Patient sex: F
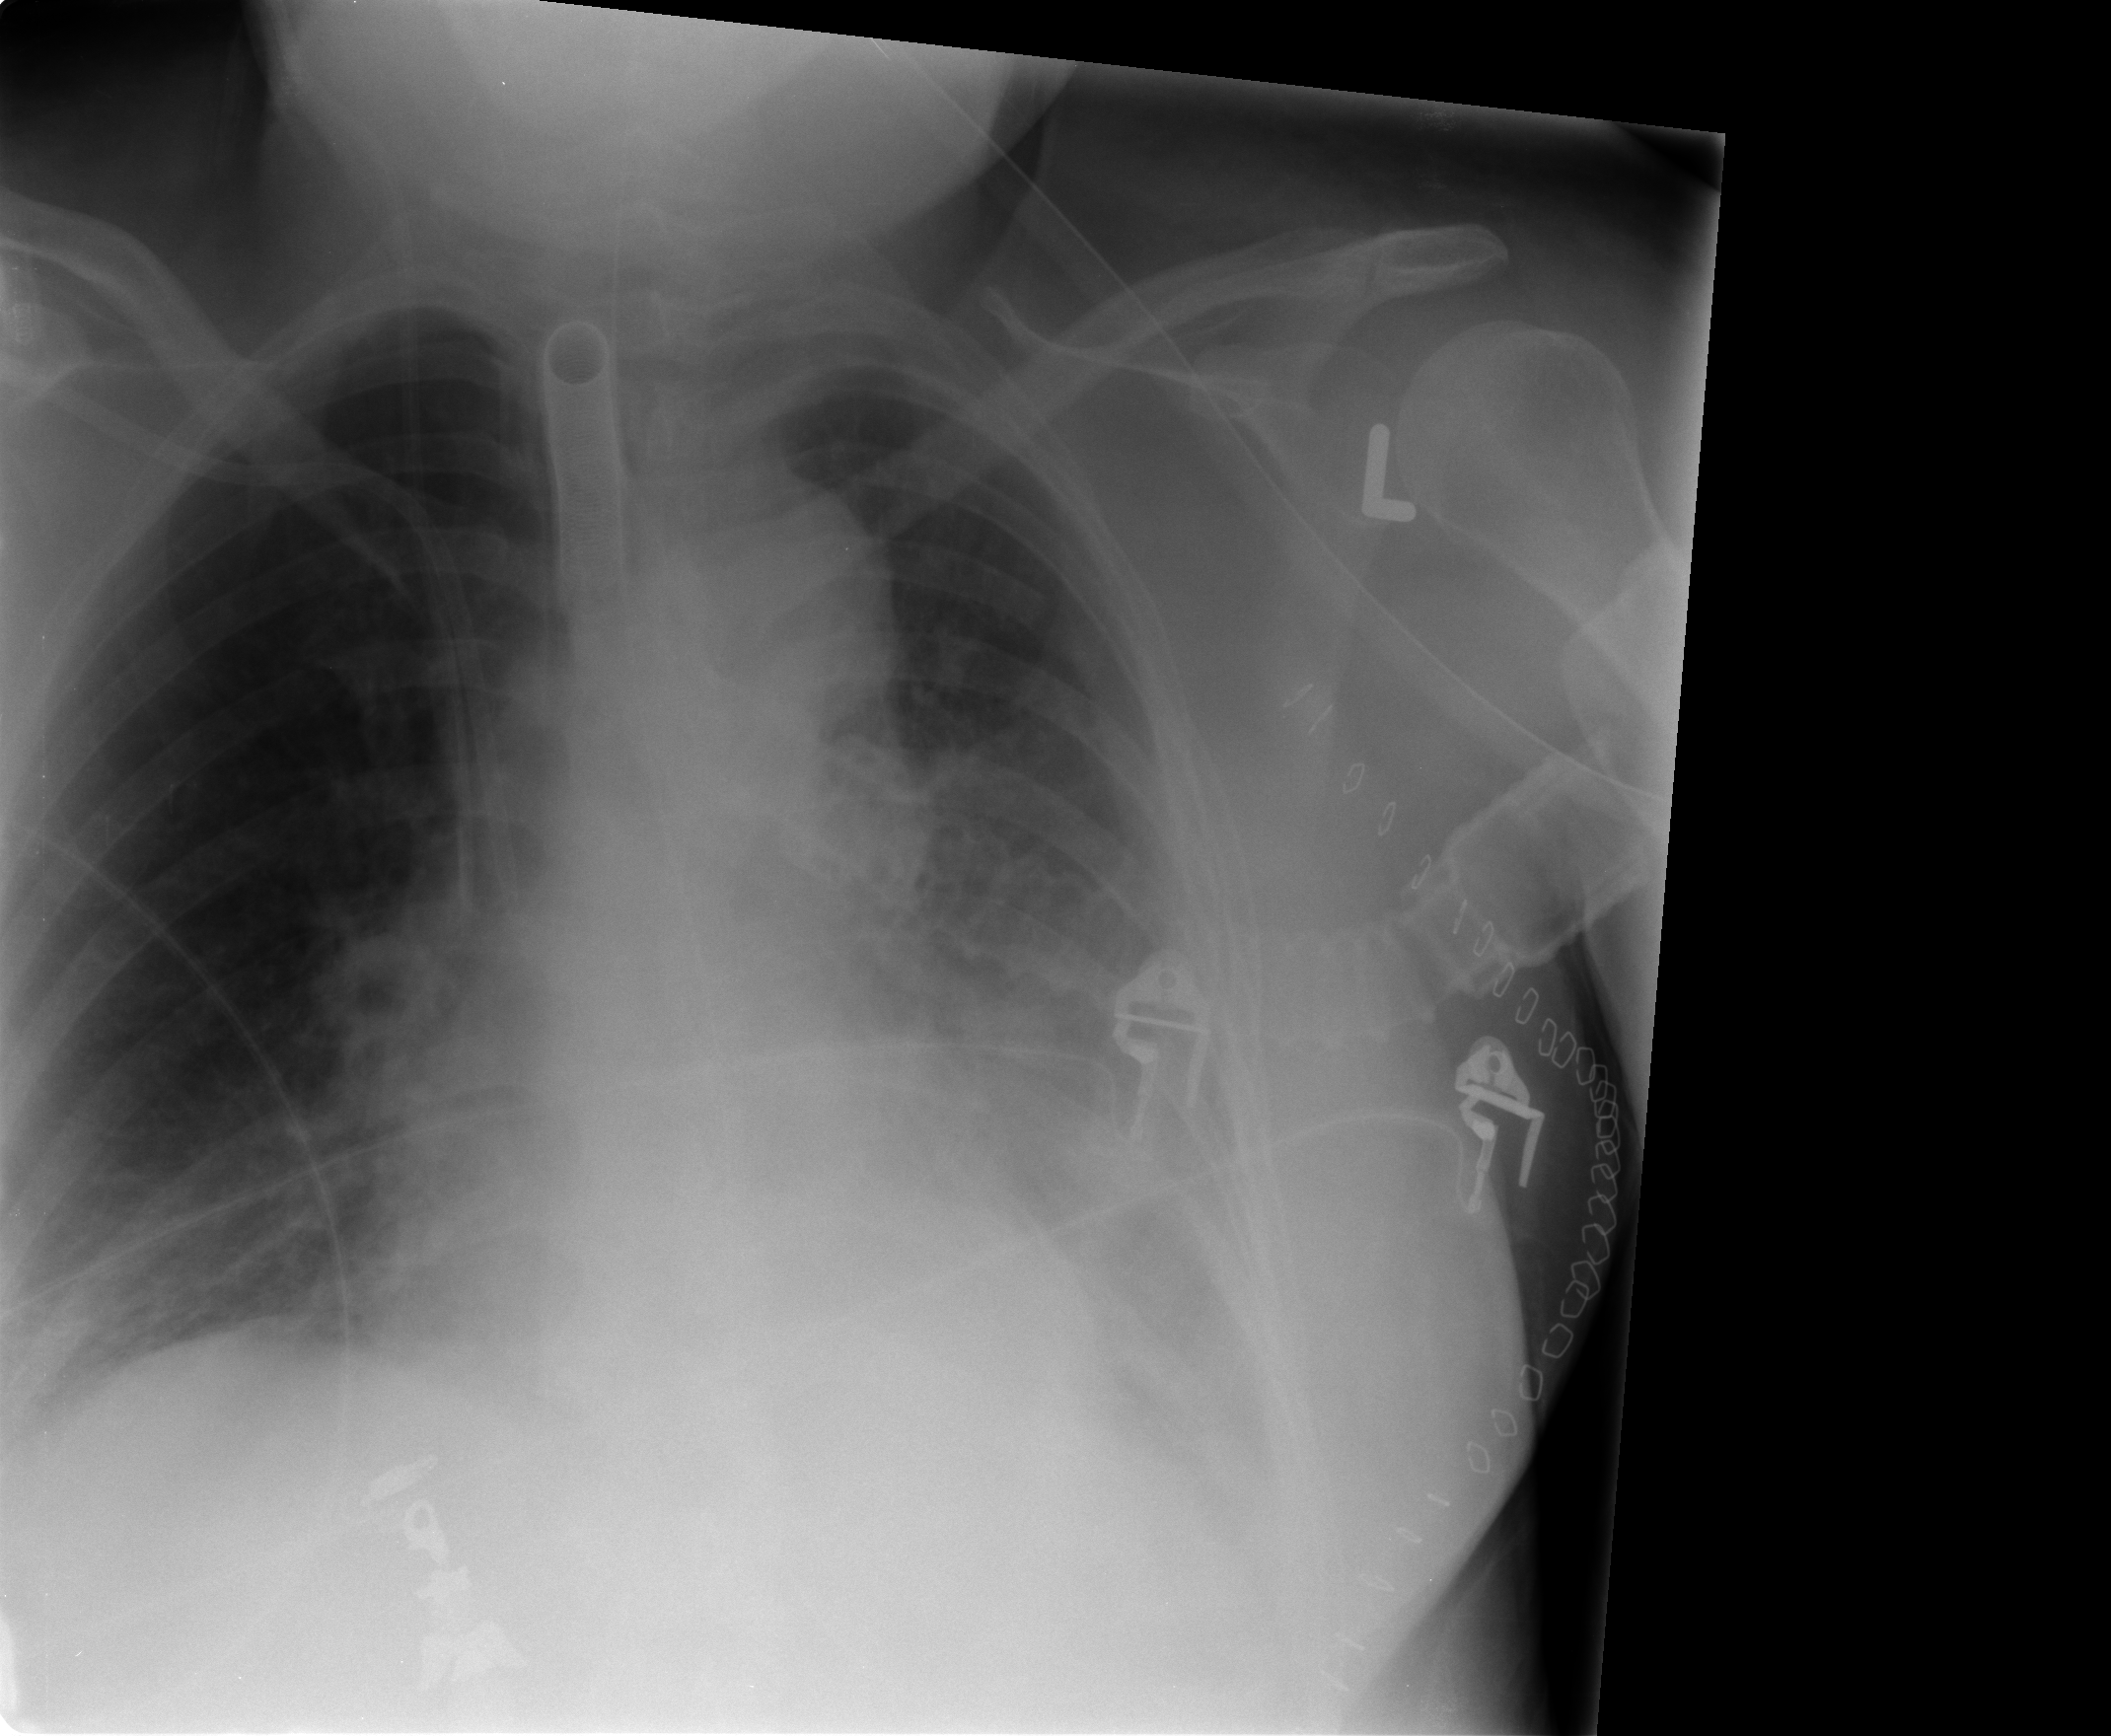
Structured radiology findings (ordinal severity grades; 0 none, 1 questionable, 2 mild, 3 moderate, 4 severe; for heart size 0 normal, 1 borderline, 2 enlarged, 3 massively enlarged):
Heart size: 0
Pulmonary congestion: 1
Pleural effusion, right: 0
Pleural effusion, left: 3
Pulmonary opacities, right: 1
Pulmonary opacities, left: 1
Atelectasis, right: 0
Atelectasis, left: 3